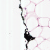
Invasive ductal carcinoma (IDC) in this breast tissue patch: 0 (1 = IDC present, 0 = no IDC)